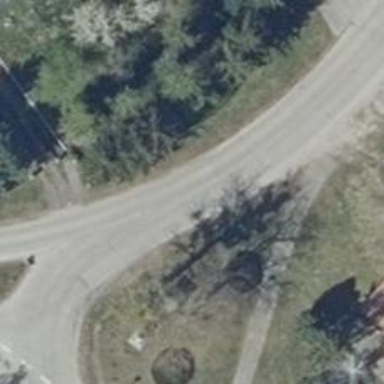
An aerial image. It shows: Secondary road with asphalt surface.